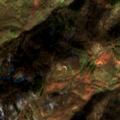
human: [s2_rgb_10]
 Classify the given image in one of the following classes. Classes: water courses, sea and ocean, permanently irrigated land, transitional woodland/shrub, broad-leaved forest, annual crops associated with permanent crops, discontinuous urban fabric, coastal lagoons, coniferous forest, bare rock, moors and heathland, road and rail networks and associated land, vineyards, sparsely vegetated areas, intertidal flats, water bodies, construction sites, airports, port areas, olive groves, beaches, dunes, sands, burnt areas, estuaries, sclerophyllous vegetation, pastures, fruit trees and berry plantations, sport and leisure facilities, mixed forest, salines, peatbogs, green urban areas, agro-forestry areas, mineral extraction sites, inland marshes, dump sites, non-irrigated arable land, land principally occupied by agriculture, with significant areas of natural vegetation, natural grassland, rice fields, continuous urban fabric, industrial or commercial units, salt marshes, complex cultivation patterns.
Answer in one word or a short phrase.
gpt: land principally occupied by agriculture, with significant areas of natural vegetation, broad-leaved forest, mixed forest, transitional woodland/shrub